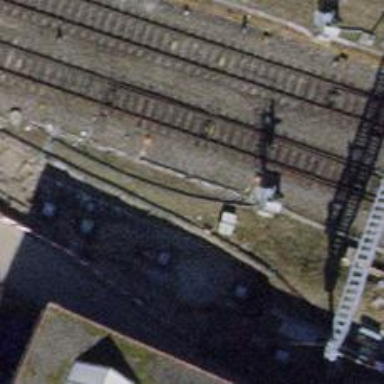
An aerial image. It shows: Railway switch.